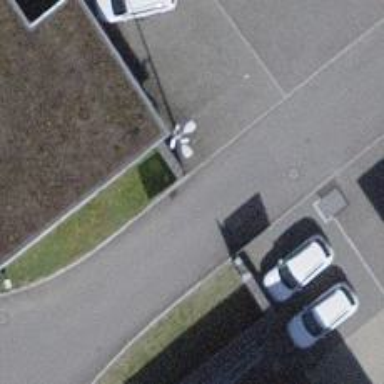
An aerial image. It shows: Surveillance system is in place.